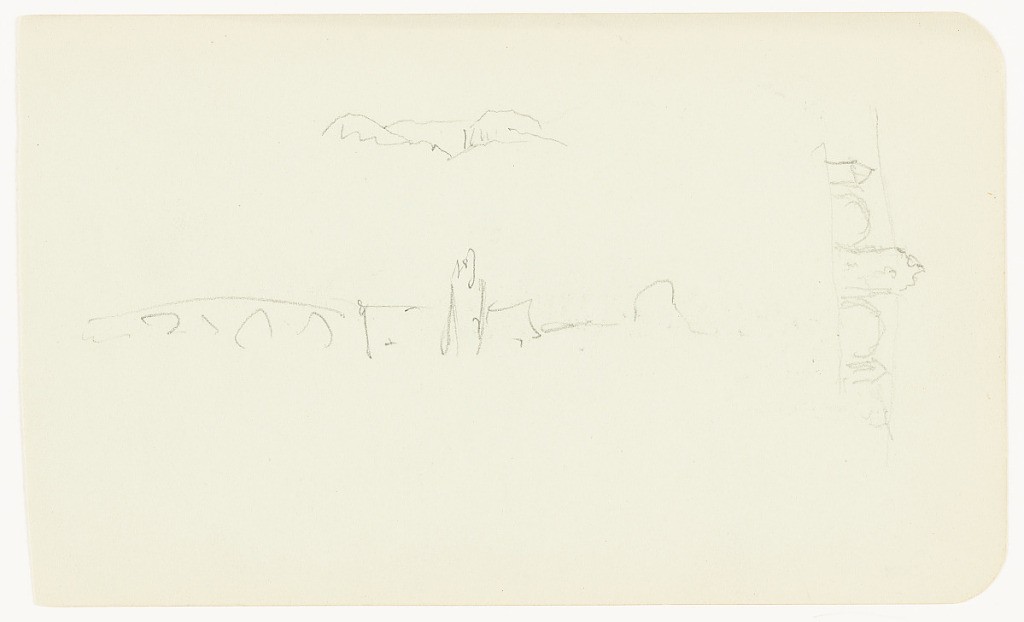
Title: Sketches of a Church and Bridge, Mexico
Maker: Frederic Edwin Church, American, 1826–1900
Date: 1883–1884
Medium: Graphite on light green wove paper; verso: graphite
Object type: Drawing
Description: Architecture and landscape sketches showing views of a church, a bridge, and possibly mountains in Mexico. At center, an arched bridge at left leads towards a tall, indistinct building at center. Along the right margin and oriented to the right, a sketch of a church with a central belltower is visible. At upper center, a loosely rendered sketch of what appear to be mountains and a valley is included.

Verso: Mixed sketches from Mexico showing views of a church, a seated figure, and a cross. Situated at center, a church with a tall belltower and dark walls is viewed obliquely. Trees and other bushy vegetation flank it on either side. At upper left, a figure who appears to be a woman is shown seated in right profile as she looks towards us. She wears a dark skirt as she reaches her hand around her back. Beside her at left is a faint sketch of a brimmed hat. Finally, at upper right, a two-barred cross is viewed obliquely.